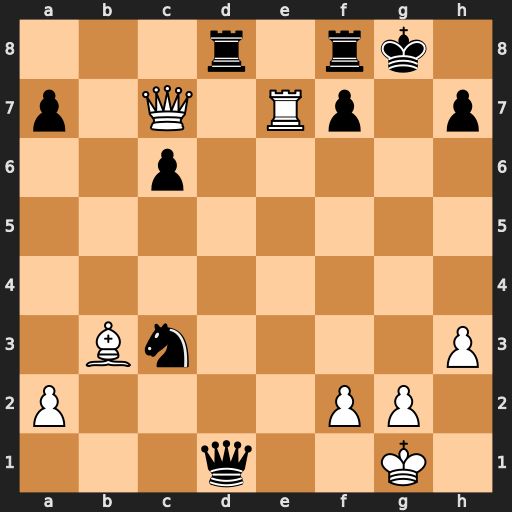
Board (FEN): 3r1rk1/p1Q1Rp1p/2p5/8/8/1Bn4P/P4PP1/3q2K1
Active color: w
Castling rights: -
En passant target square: -
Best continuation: Bxd1 Rxd1+ Kh2